Question: Here's my test code:
'''
var myDict: [String: AnyObject] = ["k":"v"]
var a = myDict["k"]
var b = a as String
var c = myDict["k"] as String
'''
Here's my Swift playground in Xcode6-beta6:

According to the rules of type inference, doesn't complaining about 'c' logically contradict not-complaining about 'b'?
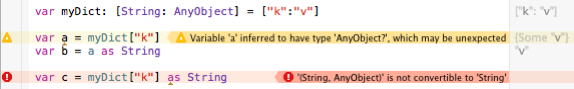
Answer: I believe that this is a bug. Part of what is going on here is that 'String' is not an object. If you change the first line to:
'''
var myDict: [String: Any] = ["k":"v"]
'''
then everything is fine. So, given that string is not an object, casting a variable of type 'AnyObject?' to a 'String' should definitely yield an error. And, since the compiler has already decided that 'a' is of type 'AnyObject?' it should complain about casting 'a' to a 'String'.
Note that if you change the last line to:
'''
var c = myDict["k"] as NSString
'''
the error goes away supporting the notion that the issue is that 'String' is not an object. You get the same complaint if you put an 'Int' as the value in the array and try to cast that to an 'Int'.
:
So the plot thickens. If you don't 'import Foundation' or import something that imports Foundation, then you get additional errors. Without Foundation:

So clearly some of this has to do with the dual nature of 'String's as non-objects and 'NSString's as objects and the ability to use 'String's as 'NSString's when 'Foundation' is imported.